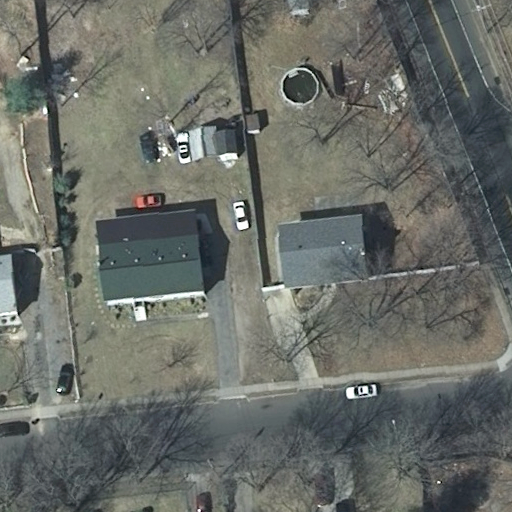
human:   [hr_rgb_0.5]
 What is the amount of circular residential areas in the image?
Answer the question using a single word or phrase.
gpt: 0

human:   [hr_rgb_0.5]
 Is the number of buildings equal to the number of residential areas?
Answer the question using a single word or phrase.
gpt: no

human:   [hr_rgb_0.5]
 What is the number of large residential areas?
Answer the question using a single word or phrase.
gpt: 1

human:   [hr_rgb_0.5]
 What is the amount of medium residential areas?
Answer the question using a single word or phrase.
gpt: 0

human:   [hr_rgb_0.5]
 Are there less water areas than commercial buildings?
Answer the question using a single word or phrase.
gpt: no

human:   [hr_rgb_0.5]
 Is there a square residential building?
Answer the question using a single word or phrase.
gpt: no

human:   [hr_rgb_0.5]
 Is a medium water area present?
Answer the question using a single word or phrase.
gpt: no

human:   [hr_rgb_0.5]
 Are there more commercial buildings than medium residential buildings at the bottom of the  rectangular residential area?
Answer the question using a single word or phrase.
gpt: no

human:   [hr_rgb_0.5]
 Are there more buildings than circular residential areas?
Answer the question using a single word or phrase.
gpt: yes

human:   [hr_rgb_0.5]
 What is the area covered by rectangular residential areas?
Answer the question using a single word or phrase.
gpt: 10611m2

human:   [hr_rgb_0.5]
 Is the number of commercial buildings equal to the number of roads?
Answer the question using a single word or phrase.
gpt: no

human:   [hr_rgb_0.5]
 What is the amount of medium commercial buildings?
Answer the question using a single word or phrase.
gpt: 0

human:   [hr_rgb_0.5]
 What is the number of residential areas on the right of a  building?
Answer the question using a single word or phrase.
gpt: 0

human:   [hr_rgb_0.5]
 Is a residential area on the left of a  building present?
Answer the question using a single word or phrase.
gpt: yes

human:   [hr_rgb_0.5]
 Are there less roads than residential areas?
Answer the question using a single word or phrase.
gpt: no

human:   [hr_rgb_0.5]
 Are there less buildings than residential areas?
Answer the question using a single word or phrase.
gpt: no

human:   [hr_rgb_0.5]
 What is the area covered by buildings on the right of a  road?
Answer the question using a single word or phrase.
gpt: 223m2

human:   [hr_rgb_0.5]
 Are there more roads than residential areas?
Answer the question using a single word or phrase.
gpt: yes

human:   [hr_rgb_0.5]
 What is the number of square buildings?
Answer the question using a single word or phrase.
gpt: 0

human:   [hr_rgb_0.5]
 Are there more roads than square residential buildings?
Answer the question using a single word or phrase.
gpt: yes

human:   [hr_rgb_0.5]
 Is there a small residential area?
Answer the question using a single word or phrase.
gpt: no

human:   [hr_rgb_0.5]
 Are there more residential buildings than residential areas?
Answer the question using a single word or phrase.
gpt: yes

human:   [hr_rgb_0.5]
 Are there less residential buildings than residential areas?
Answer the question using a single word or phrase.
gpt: no

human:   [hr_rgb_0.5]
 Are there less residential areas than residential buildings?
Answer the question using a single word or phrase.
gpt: yes

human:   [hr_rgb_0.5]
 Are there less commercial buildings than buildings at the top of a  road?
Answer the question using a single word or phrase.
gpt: yes

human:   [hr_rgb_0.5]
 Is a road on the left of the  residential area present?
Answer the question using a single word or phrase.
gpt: no

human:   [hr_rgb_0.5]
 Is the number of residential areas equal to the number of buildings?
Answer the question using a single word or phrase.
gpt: no

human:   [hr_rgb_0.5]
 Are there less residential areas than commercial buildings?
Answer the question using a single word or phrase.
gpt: no

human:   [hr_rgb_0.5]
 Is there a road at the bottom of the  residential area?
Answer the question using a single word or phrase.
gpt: no

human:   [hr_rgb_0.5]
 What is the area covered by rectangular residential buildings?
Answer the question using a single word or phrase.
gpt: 552m2

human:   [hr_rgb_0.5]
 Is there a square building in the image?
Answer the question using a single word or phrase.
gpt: no

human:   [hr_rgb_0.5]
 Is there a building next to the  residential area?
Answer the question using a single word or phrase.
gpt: yes

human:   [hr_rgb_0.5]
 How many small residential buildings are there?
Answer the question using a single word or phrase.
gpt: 0

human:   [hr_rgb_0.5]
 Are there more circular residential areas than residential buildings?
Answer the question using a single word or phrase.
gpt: no

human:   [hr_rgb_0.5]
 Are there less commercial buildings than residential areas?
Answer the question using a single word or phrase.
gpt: yes

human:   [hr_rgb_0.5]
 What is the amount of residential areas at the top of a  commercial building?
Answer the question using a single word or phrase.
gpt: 0

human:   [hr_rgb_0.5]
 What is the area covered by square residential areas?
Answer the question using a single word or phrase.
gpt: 0m2